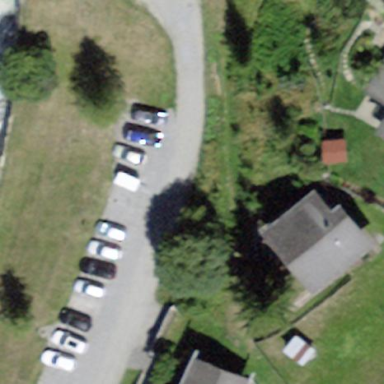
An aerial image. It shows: Parking area with surface.